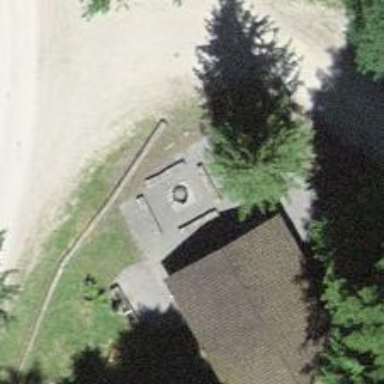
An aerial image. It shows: BBQ amenity.